Question: Ok, hello there. I have a class, in which i want to write usiversal saver. So, this class may be inherited, we can not just get some values from file and put them into fields. I did that in this way:
'''
virtual public void Load(string filename) {
if (!File.Exists(filename)) throw new FileNotFoundException("File not found.");
FileStream fs = File.OpenRead(filename);
BinaryFormatter bf = new BinaryFormatter();
object loaded = bf.Deserialize(fs);
if (!(loaded is Application)) throw new TypeLoadException("File doesn't consist any applications.");
Application temp = loaded as Application;
fs.Close();
foreach (System.Reflection.MemberInfo item in temp.GetType().GetMembers()) {
object value = temp.GetType().GetProperty(item.Name).GetValue(temp, null);
this.GetType().GetProperty(item.Name).SetValue(this, value, null);
}
}
'''
But, at the line 'object value ...' i got an error:

Ok, i thought it happened cause i didn't specified any type (but 'object'?...)
So, i tried to did that:
'''
foreach (System.Reflection.MemberInfo item in temp.GetType().GetMembers()) {
Type varType = item.GetType();
object value = temp.GetType().GetProperty(item.Name).GetValue(temp, null) as varType;
this.GetType().GetProperty(item.Name).SetValue(this, value, null);
}
'''
Now error is 'The type or namespace 'varType' could not be found'. Help me please! Thanks.
P.S. MonoDevelop, Ubuntu 14.04.
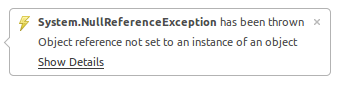
Answer: If you wanna get 'Properties', why are you using 'GetMembers' ? Not all members of a class are property, but you are treating them like they were.
'''
foreach (var prop in temp.GetType().GetProperties()) {
object value = prop.GetValue(temp, null);
prop.SetValue(this, value, null);
}
'''